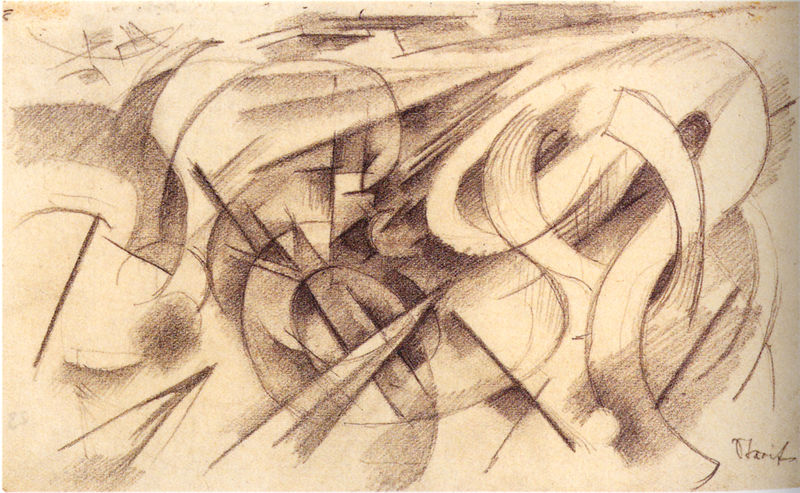
Titel: Das Skizzenbuch aus dem Felde, Blatt 16, Streit
Künstler: Franz Marc
Standort: München
Institution: Staatliche Graphische Sammlung
Schlagwörter: dunkel, gemälde, schatten, dreieck, gelb, komposition, kubismus, bewegung, braun, geschwungen, grau, hell, licht, schwarz, skizze, weiss, zeichnung, beige, muster, spitze, bild, signatur, spitzen, schleifen, kreis, rund, chaos, bewegt, papier, bogen, moderne, abstrakt, modern, formen, graphik, schattierung, schattierungen, linien, figuren, striche, kurven, futurismus, maschine, kohle, wirbel, form, schraffur, schraffuren, strich, dynamik, kreise, bleistift, kohlezeichnung, stift, gedreht, bauhaus, dynamisch, strudel, verschlungen, schattenspiel, schraffierung, rötel, spirale, geometrie, geraden, pfeile, verschlossen, moderne kunst, chagall, kubus, strichzeichnung, marc, experiment, kritzelei, george braque, italiener, pee, zerbersten, hiroglyphen, initalen, abstrakte kunst, sephia, virulent, runde forme, singantur, spehia, teichnug, weissschwarzweiss